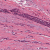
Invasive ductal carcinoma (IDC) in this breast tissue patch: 1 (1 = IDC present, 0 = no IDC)